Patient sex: M
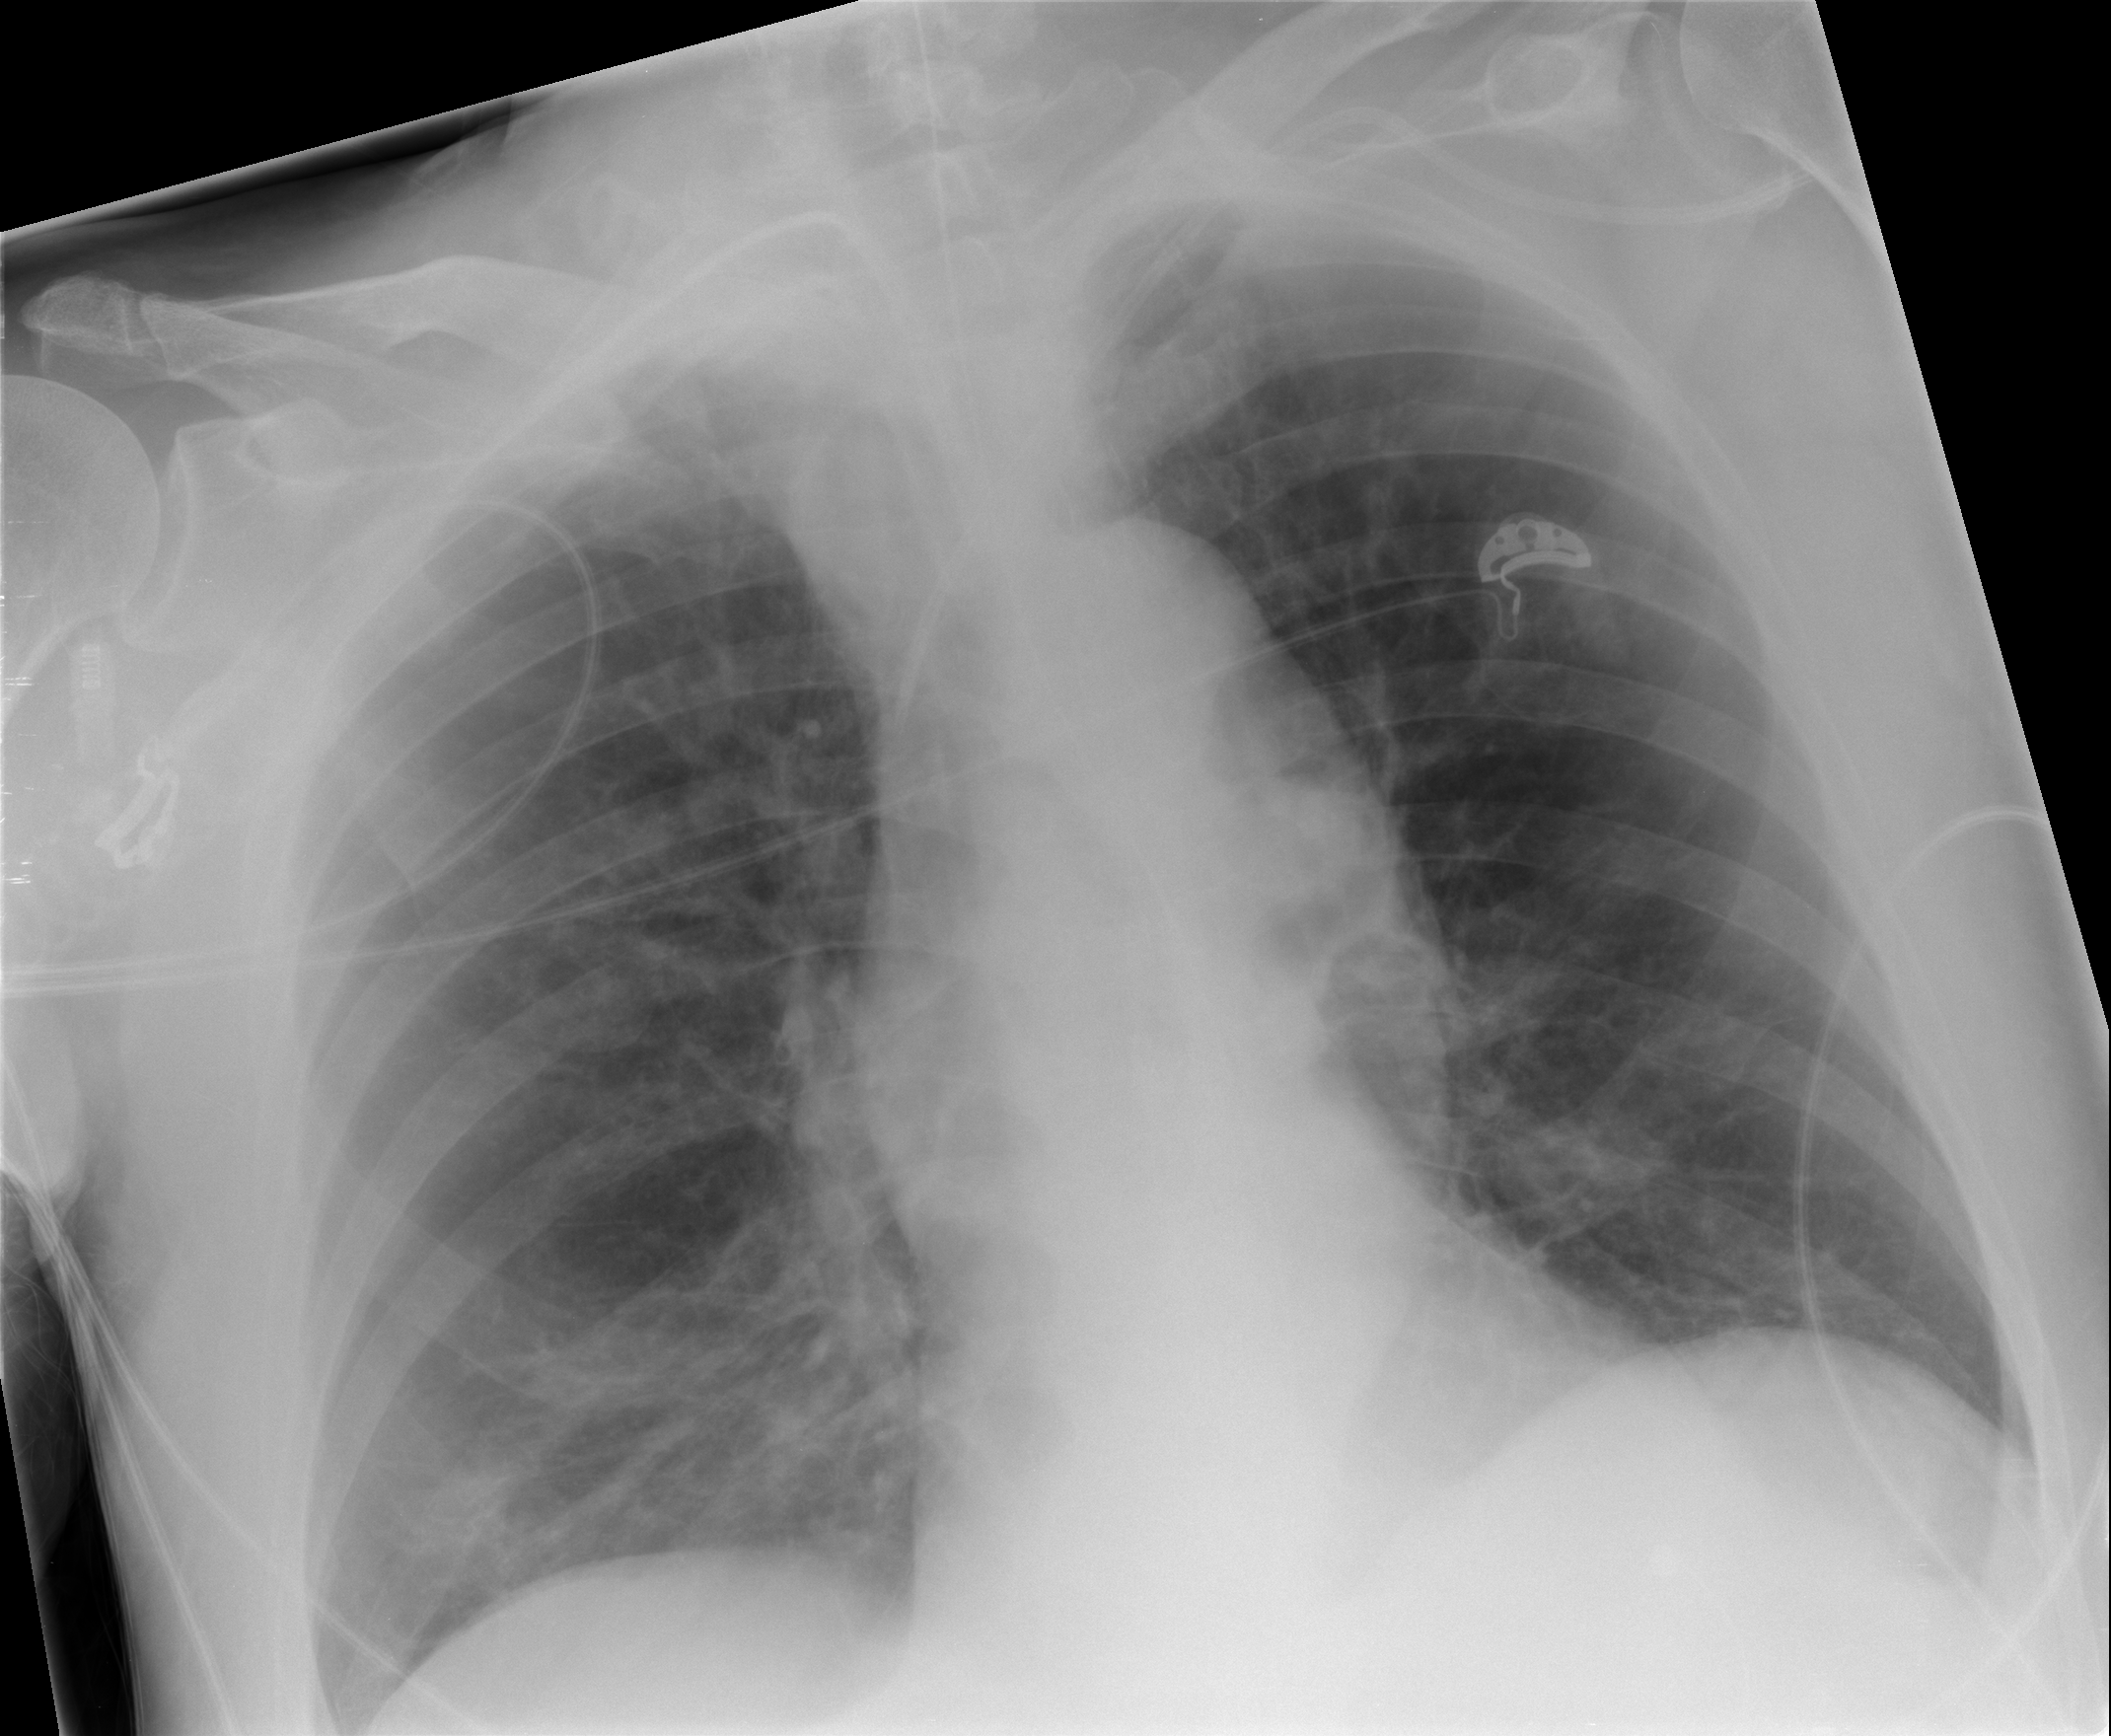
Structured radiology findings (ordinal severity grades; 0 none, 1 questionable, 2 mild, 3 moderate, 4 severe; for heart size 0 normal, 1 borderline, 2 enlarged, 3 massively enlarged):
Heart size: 0
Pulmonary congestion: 0
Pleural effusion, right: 0
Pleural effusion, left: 0
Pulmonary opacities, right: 2
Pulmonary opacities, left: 0
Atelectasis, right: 0
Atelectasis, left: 0